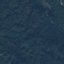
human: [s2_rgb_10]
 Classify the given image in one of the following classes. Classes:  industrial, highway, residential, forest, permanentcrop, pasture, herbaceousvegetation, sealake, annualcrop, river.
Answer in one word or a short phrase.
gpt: Forest